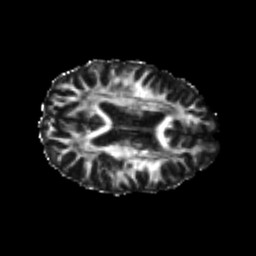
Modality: FA
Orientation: axial
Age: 20
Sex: male
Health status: healthy
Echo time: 0.074 s